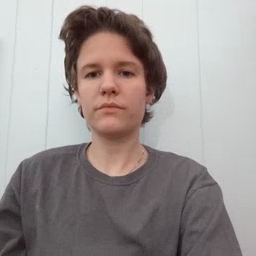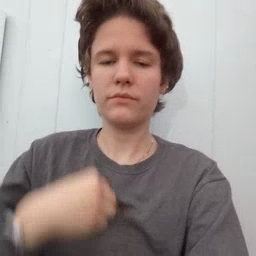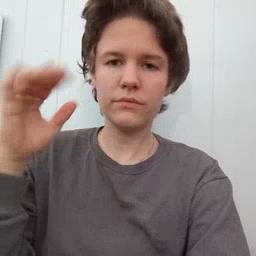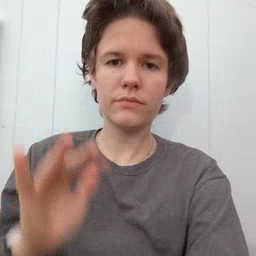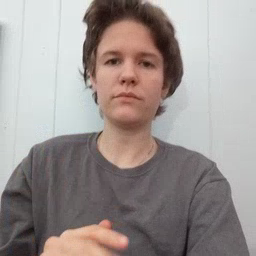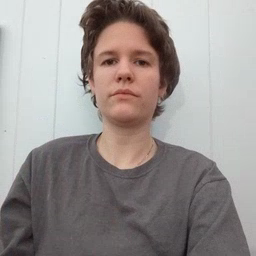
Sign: snow